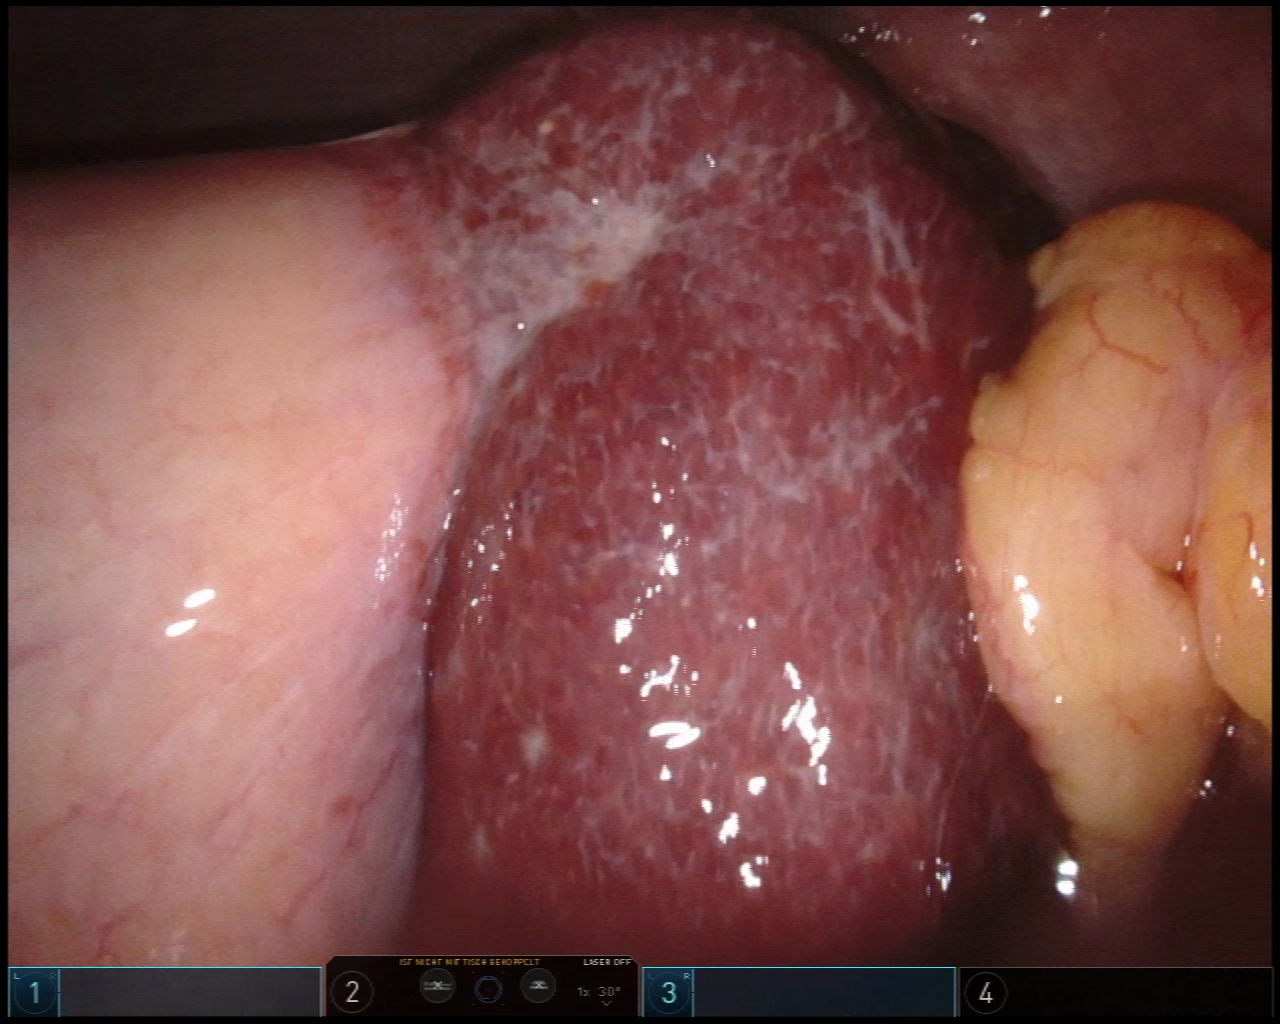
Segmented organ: liver
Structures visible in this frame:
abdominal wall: yes
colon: no
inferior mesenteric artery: no
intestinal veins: no
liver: yes
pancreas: no
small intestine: no
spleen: no
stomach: yes
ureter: no
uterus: no
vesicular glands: no